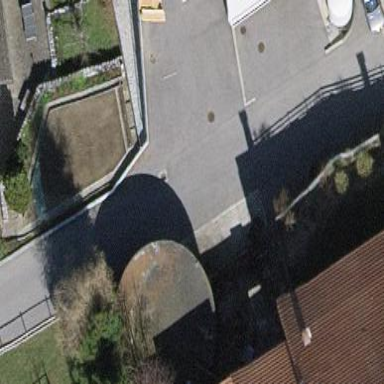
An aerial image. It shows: Storage tank that is man-made.